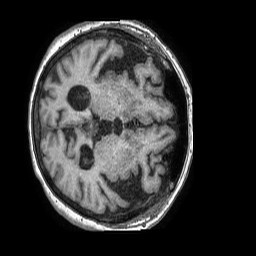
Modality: T1w
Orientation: axial
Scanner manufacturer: philips
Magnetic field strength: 1.5 T
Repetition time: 0.007549 s
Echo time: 0.003426 s